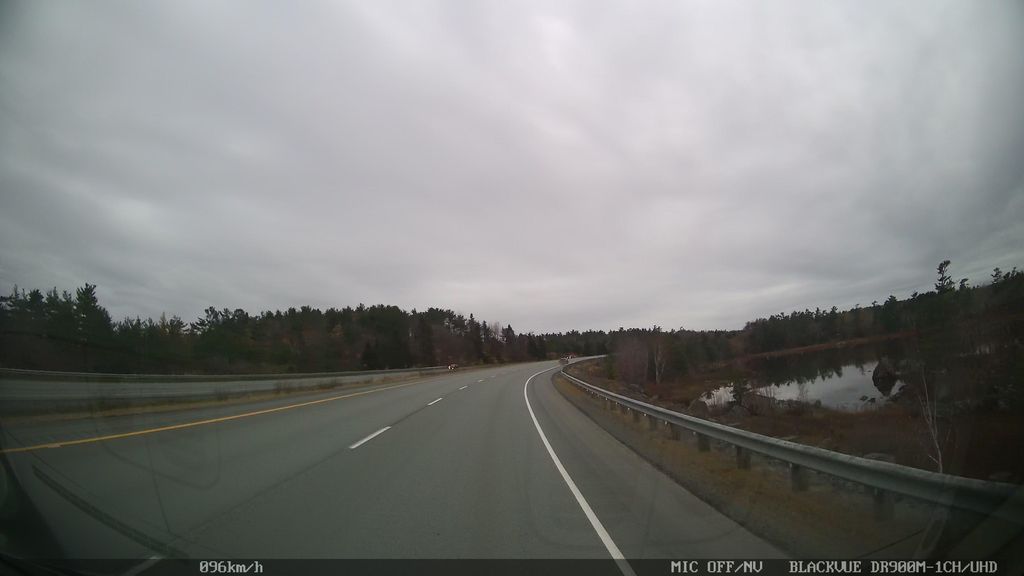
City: halifax